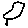
Label: bird